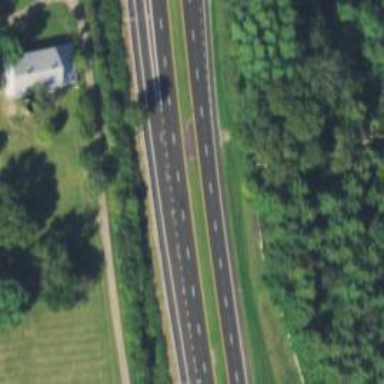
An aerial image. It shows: Trunk link highway.